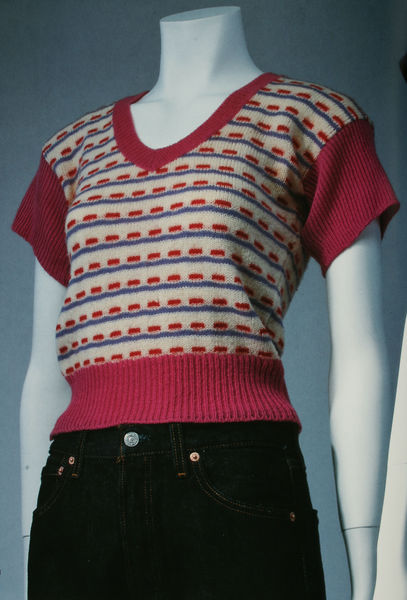
Titel: Pullover
Künstler: Kenzo Takada
Standort: Kyoto (Japan)
Institution: Kyoto Costume Institute
Schlagwörter: blau, kopf, weiß, ausschnitt, frau, schaufenster, schwarz, rot, beige, mode, muster, hose, arme, kleidung, kragen, ärmel, hals, strick, knopf, rosa, steif, weiblich, wolle, jeans, tshirt, streifen, knöpfe, nieten, punkte, tasche, puppe, kurz, oberteil, taschen, pullover, vierecke, pulli, kopflos, bund, v ausschnitt, gestrickt, pullunder, schaufensterpuppe, angezogen, optik, ptik, strickmuster, v ausschnit